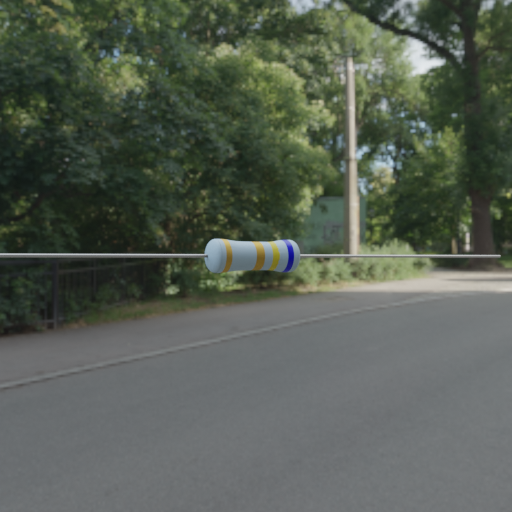
Resistor colour bands (in order): gold, gold, yellow, blue